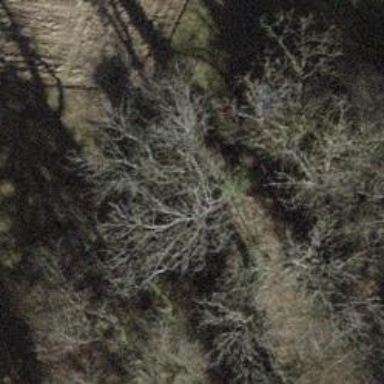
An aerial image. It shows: Hunting stand.